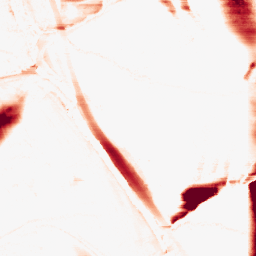
Category: morphological
Decomposition family: morphological_rect
Decomposition parameters: operation: opening
width: 50
height: 5
Upsampling method: regularized
Upsampling parameters: scale: 4
lambda_reg: 0.01
Upsampling scale: 4